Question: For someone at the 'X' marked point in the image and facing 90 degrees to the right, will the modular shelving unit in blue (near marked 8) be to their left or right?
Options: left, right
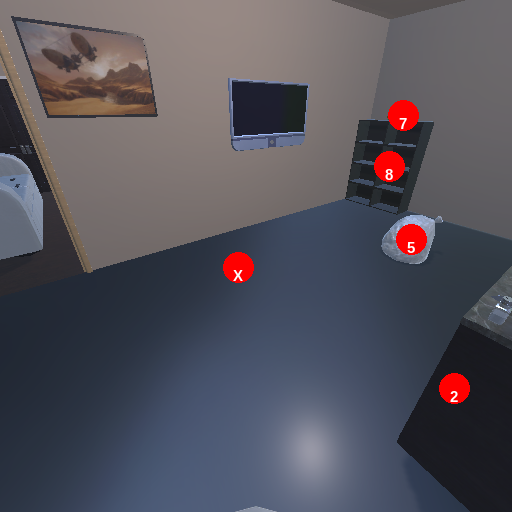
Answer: left